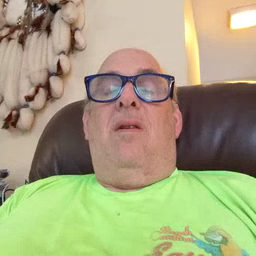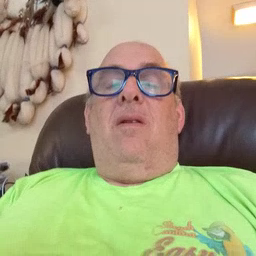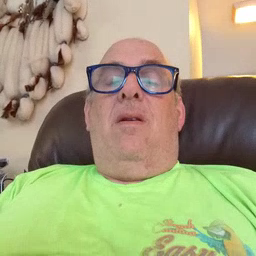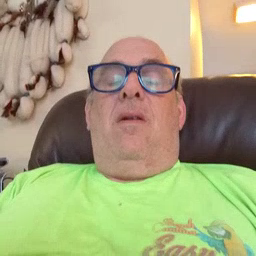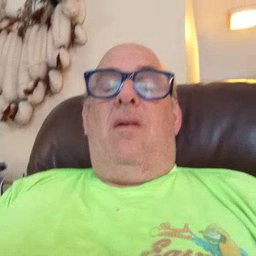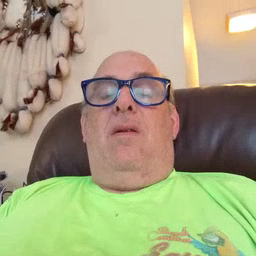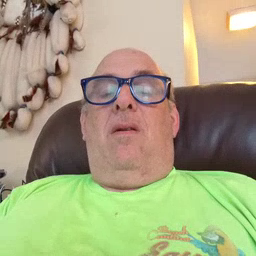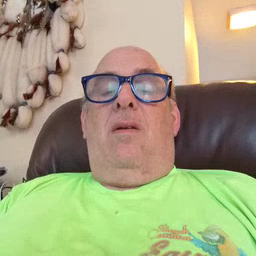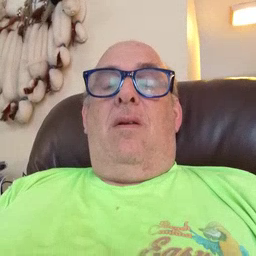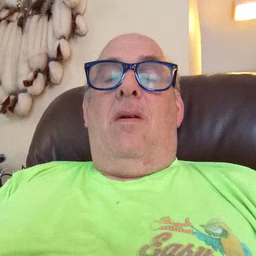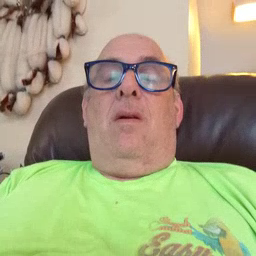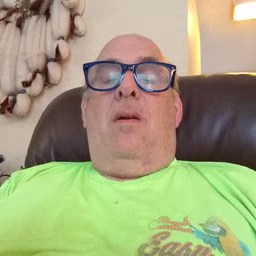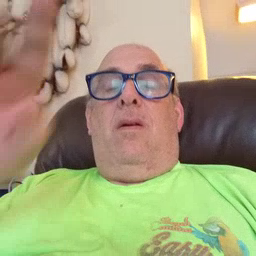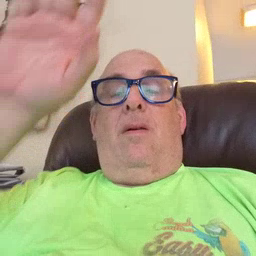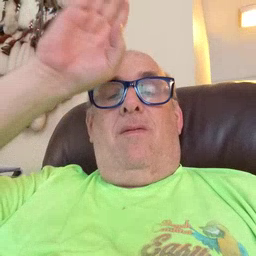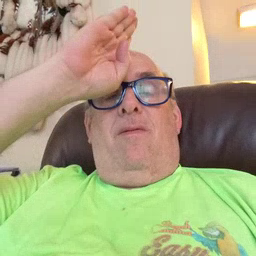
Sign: fireman